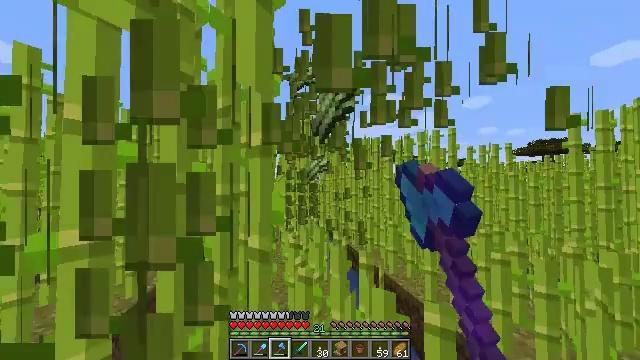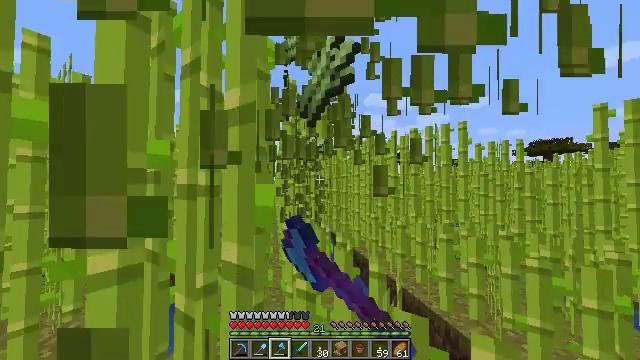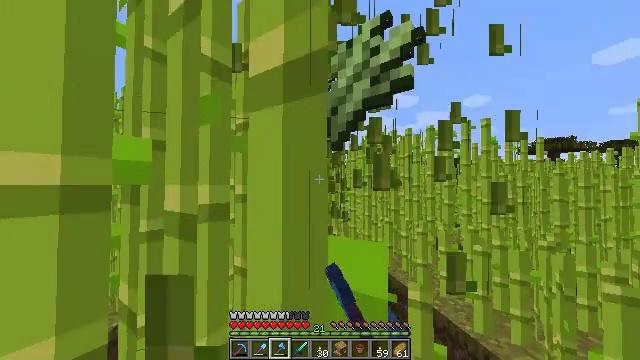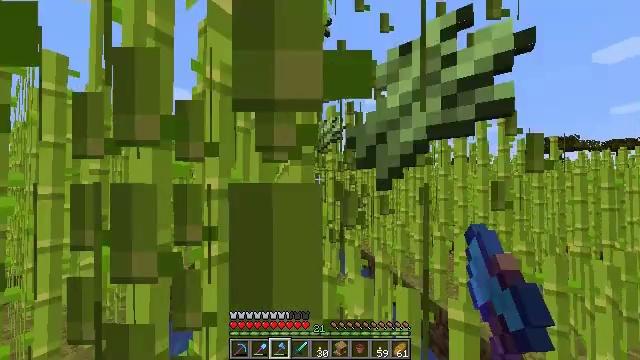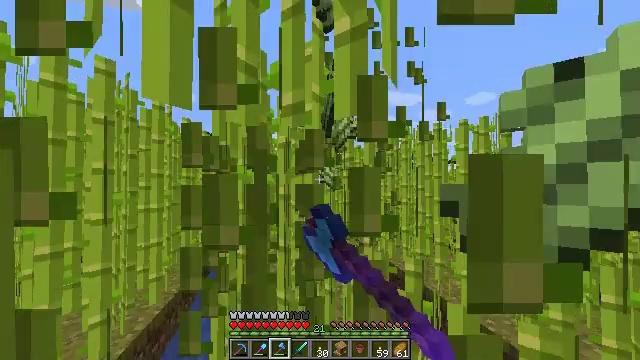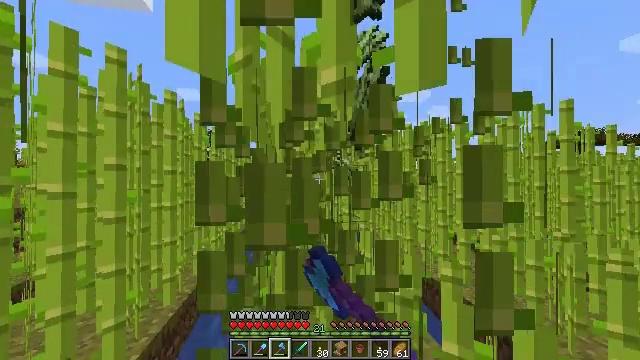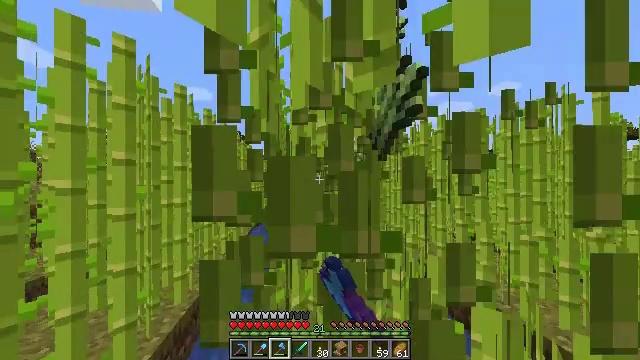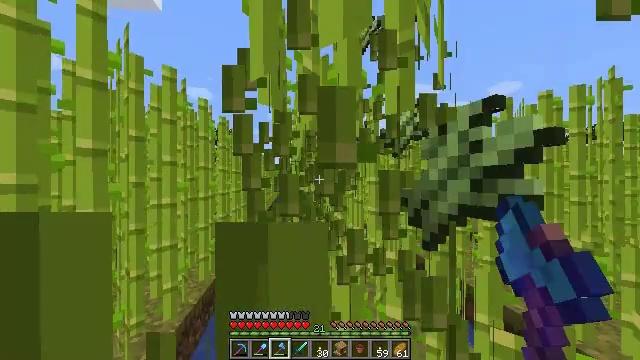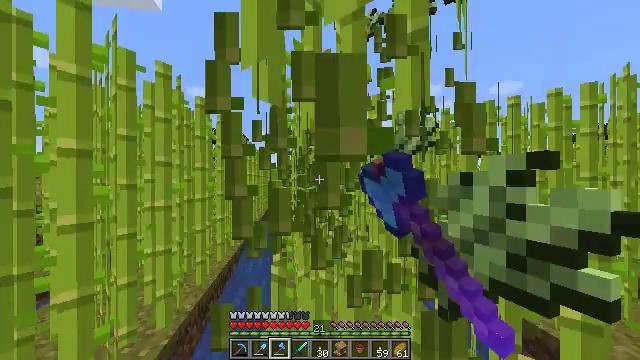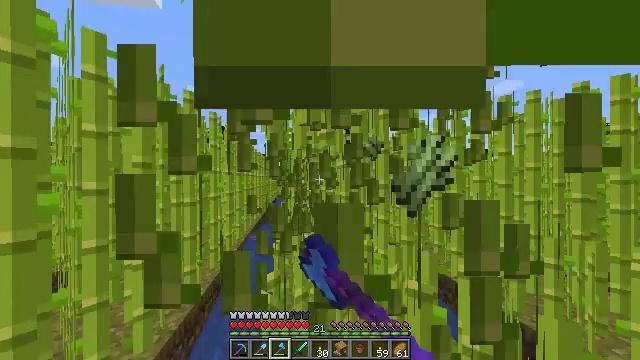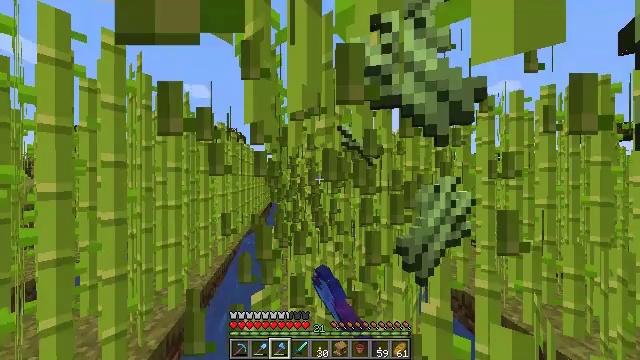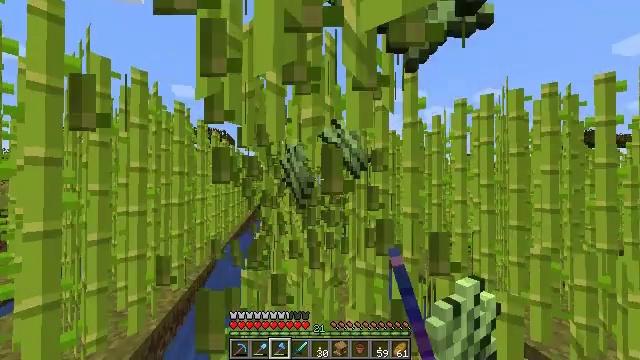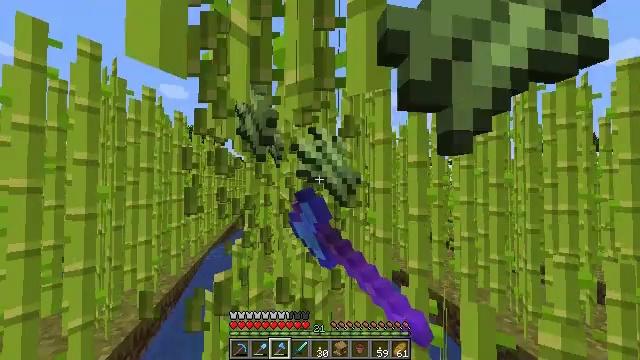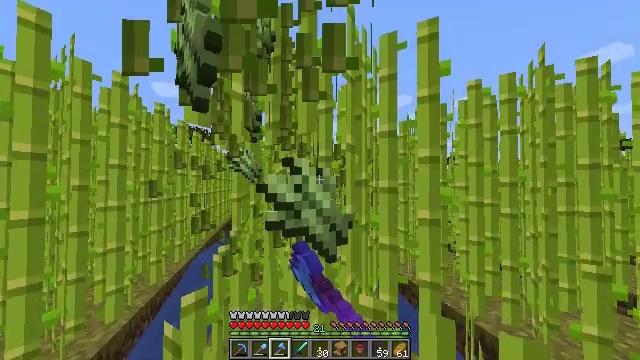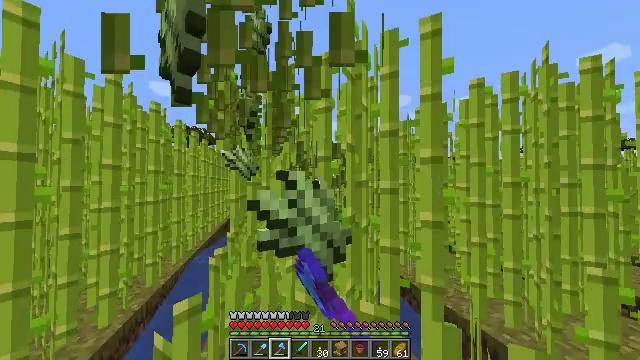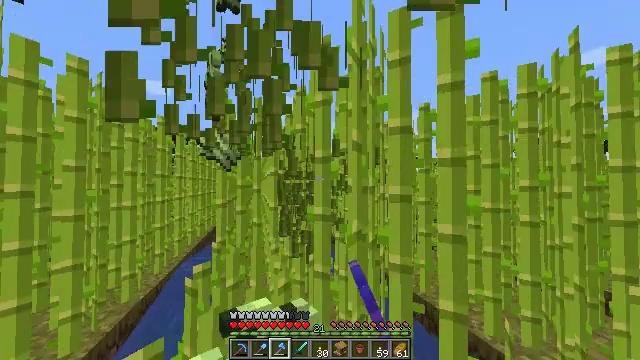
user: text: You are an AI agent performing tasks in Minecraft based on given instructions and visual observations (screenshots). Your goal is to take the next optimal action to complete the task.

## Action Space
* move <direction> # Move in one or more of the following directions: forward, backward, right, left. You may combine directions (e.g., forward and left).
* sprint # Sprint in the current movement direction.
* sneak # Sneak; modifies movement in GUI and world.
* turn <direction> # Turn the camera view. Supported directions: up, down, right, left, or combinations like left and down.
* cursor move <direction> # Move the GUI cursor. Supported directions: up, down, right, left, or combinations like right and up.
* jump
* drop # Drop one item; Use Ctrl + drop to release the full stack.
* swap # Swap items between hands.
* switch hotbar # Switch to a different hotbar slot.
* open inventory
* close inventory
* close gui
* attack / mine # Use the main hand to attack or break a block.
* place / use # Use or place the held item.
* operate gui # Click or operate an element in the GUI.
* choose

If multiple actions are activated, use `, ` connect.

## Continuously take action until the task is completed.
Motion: motion action
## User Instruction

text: Gather sugar cane for crafting.
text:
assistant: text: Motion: move forward and move left, sprint, attack / mine
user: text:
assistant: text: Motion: move forward and move left, sprint, attack / mine
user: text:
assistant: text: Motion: move forward and move left, sprint, attack / mine
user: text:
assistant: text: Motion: move forward and move left, sprint, attack / mine
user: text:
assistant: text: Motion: move forward and move left, sprint, turn left, attack / mine
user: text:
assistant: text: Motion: move forward, sprint, turn left, attack / mine
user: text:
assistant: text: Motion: move forward, sprint, attack / mine
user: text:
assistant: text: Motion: move forward, sprint, attack / mine
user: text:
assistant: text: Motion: move forward, sprint, attack / mine
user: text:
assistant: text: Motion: move forward, sprint, attack / mine
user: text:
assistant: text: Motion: move forward, sprint, turn right, attack / mine
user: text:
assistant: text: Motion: move forward, sprint, turn right, attack / mine
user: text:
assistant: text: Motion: move forward, sprint, turn right, attack / mine
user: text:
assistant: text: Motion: move forward, sprint, attack / mine
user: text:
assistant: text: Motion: move forward, sprint, turn right, attack / mine
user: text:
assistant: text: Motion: move forward, sprint, attack / mine
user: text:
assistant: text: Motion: move forward, sprint, attack / mine
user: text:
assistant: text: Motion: move forward, sprint, attack / mine
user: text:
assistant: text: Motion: move forward and move left, sprint, attack / mine
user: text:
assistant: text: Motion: move forward and move left, sprint, turn left, attack / mine
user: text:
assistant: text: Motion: move forward and move left, sprint, turn left, attack / mine
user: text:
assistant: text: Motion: move forward and move left, sprint, turn left, attack / mine
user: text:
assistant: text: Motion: move forward, sprint, attack / mine
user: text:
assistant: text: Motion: move forward, sprint, turn left, attack / mine
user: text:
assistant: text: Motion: move forward, sprint, turn left, attack / mine
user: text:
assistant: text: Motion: move forward, sprint, turn left, attack / mine
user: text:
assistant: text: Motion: move forward, sprint, attack / mine
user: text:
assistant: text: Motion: move forward, sprint, attack / mine
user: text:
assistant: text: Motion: move forward, sprint, turn right, attack / mine
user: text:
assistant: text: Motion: move forward, sprint, turn right, attack / mine